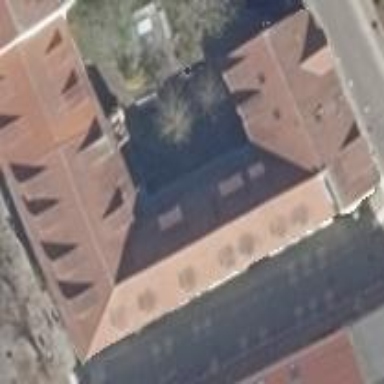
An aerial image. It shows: Building.